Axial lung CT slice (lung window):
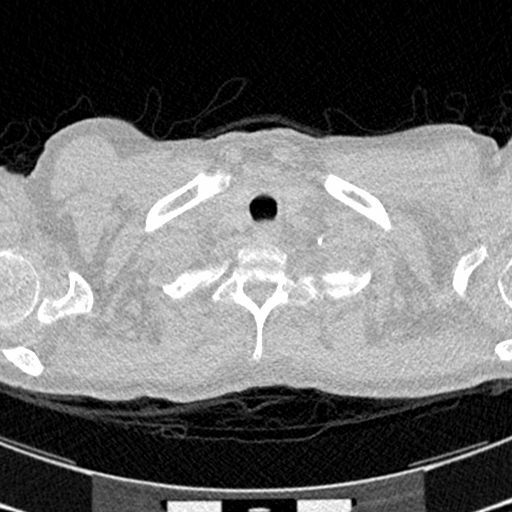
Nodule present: no